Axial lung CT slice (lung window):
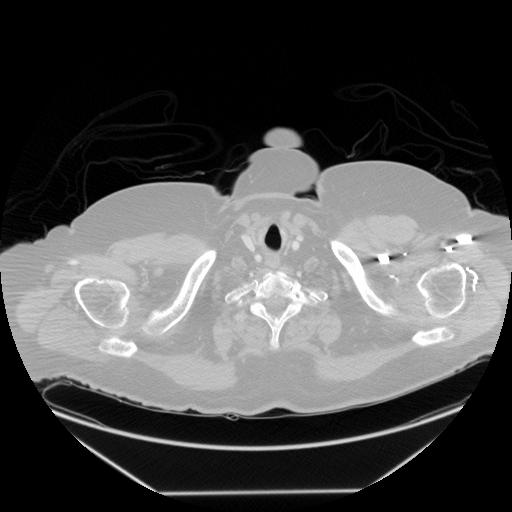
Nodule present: no